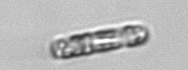
Label: Dactyliosolen_fragilissimus